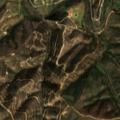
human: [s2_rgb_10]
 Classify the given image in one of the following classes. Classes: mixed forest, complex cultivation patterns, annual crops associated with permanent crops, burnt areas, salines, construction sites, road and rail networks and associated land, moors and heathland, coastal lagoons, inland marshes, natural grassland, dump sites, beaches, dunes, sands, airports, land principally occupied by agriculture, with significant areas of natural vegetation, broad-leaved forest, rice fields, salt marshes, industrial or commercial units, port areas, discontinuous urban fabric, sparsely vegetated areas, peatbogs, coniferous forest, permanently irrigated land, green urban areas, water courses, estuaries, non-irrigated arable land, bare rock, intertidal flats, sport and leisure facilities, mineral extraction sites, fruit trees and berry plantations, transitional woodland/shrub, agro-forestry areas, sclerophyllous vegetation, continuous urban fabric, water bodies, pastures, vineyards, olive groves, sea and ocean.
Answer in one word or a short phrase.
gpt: land principally occupied by agriculture, with significant areas of natural vegetation, broad-leaved forest, sclerophyllous vegetation, transitional woodland/shrub